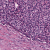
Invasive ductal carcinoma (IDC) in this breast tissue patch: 1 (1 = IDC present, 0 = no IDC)